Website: home-depot
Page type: review-order
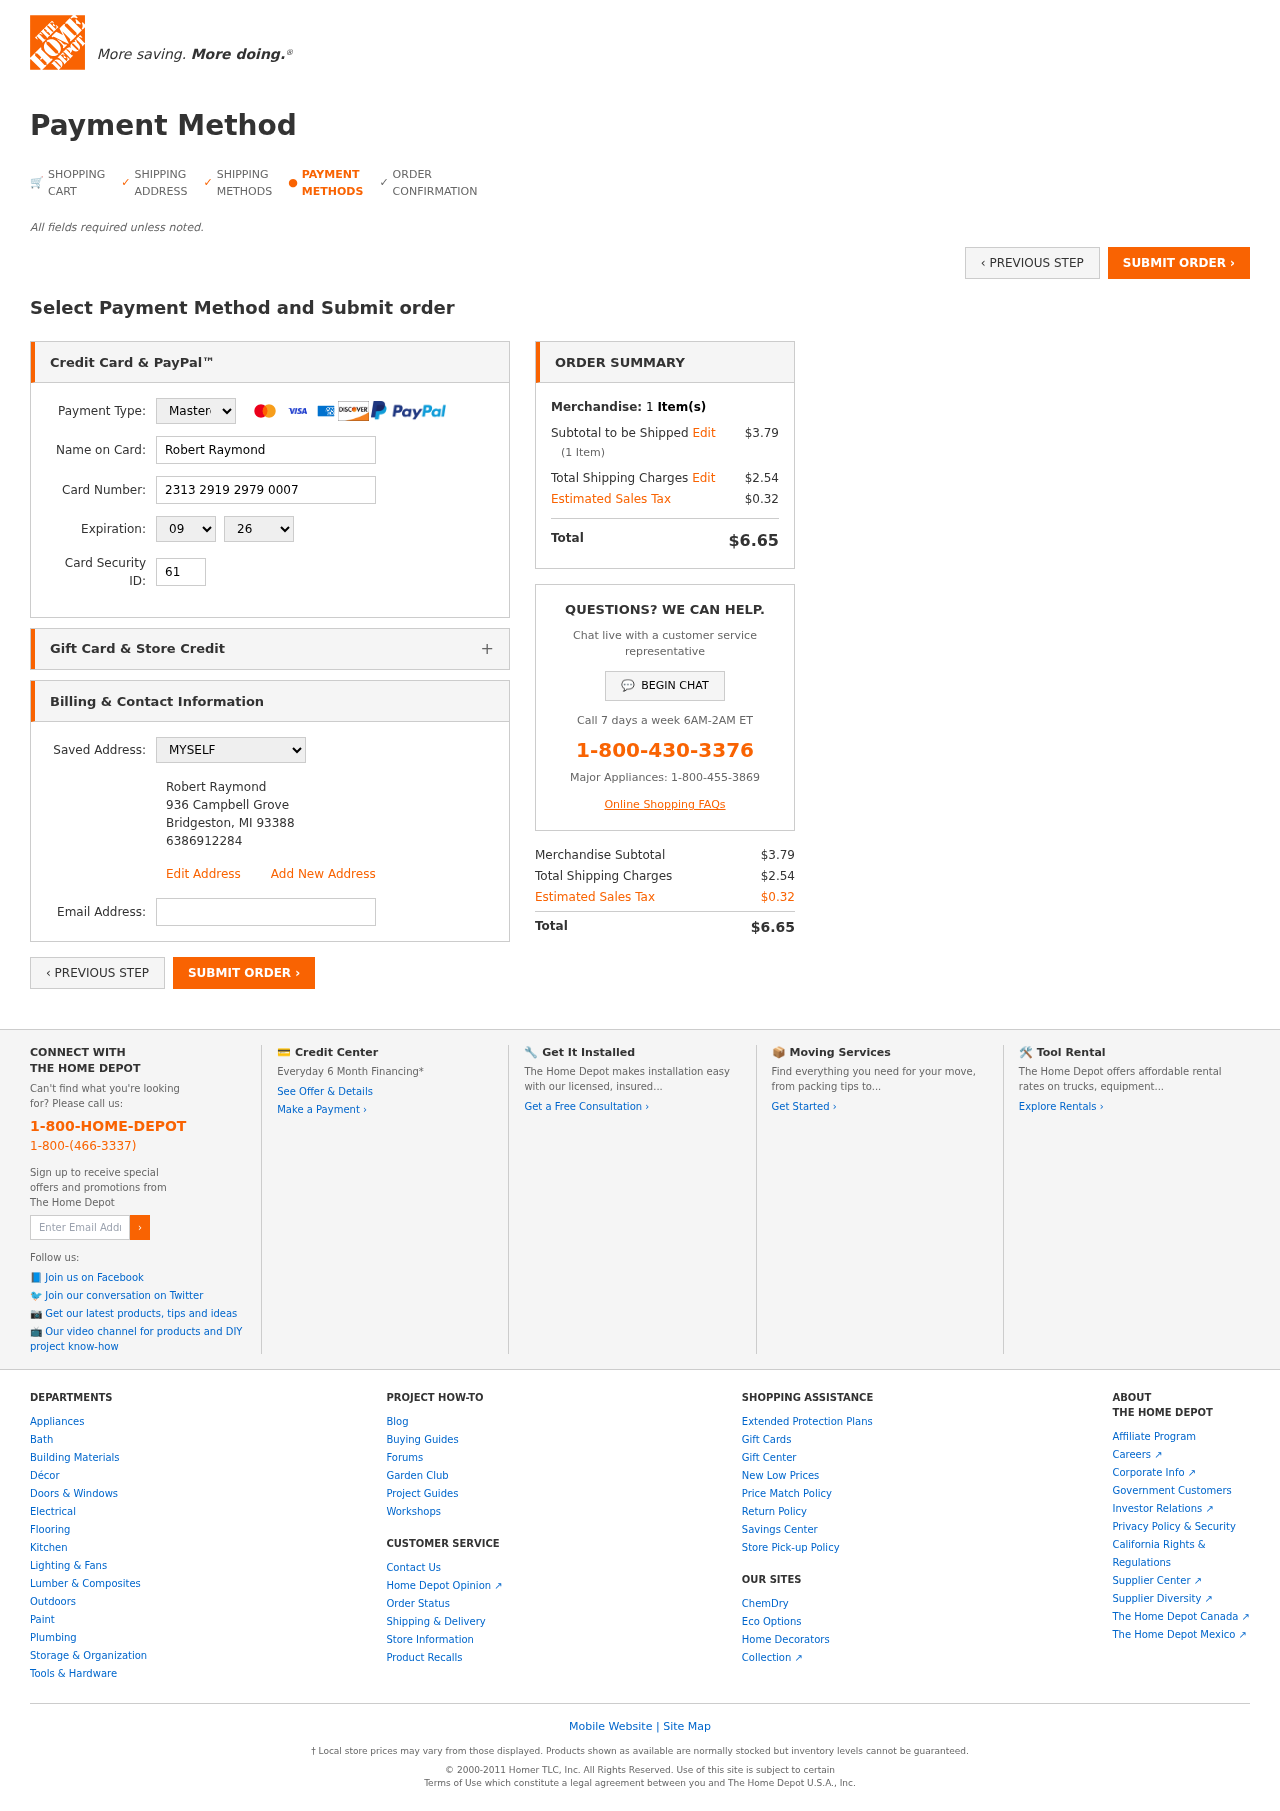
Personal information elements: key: PII_CARD_CVV
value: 619
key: PII_CARD_EXPIRY_MONTH
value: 09
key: PII_CARD_EXPIRY_YEAR
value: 26
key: PII_CARD_NUMBER
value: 2313 2919 2979 0007
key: PII_CARD_TYPE
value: Mastercard
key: PII_EMAIL
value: robertraymond@gmail.com
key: PII_FULLNAME
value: Robert Raymond
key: PII_FULLNAME2
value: Robert Raymond
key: PII_STREET
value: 936 Campbell Grove
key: PII_CITY2
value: Bridgeston
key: PII_STATE_ABBR2
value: MI
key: PII_POSTCODE
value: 93388
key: PII_POSTCODE_FULL
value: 93388
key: PII_POSTCODE_NUMERIC
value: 93388
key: PII_PHONE2
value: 6386912284
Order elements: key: ORDER_NUM_ITEMS
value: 1
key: ORDER_SUBTOTAL
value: $3.79
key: ORDER_NUM_ITEMS2
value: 1
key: ORDER_SHIPPING_COST
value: $2.54
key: ORDER_TAX
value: $0.32
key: ORDER_TOTAL
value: $6.65
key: ORDER_SUBTOTAL2
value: $3.79
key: ORDER_SHIPPING_COST2
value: $2.54
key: ORDER_TAX2
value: $0.32
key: ORDER_TOTAL2
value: $6.65